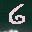
Label: 6